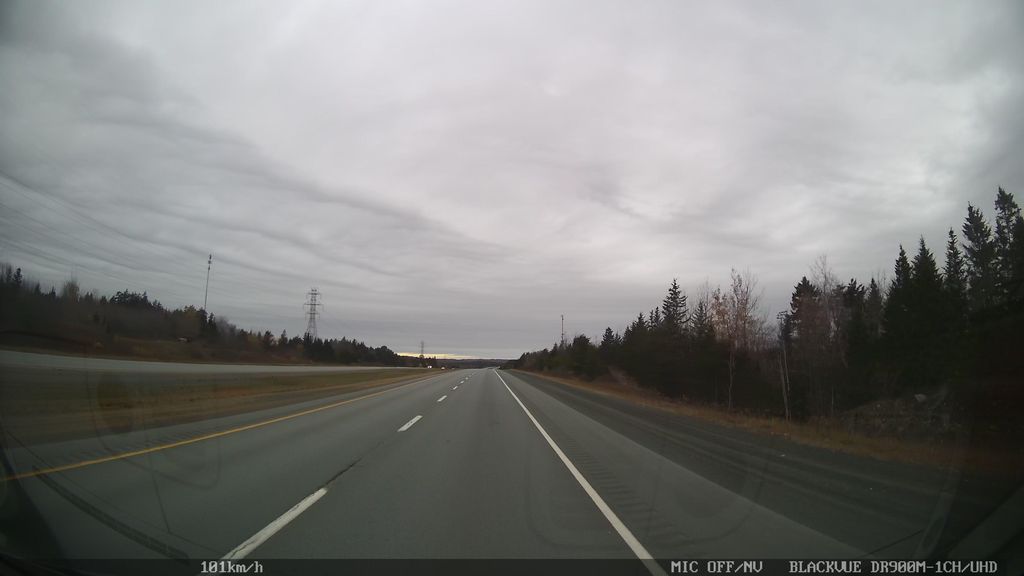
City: halifax